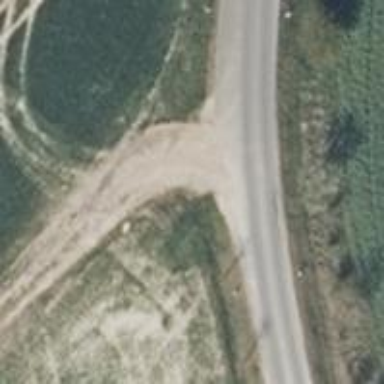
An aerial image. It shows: Tertiary road with asphalt surface.